Field crop: maize
Growth stage: 2
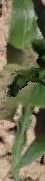
Species: maize